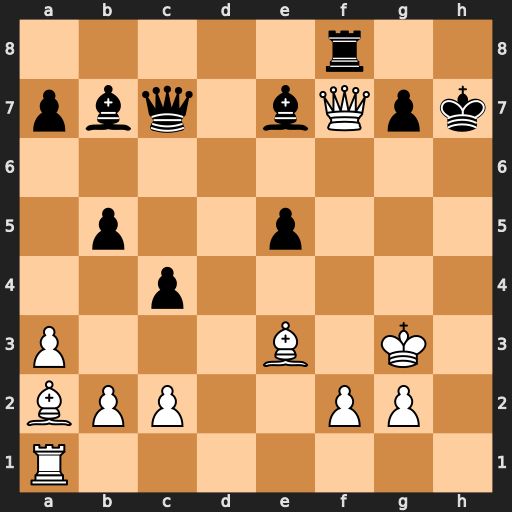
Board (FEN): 5r2/pbq1bQpk/8/1p2p3/2p5/P3B1K1/BPP2PP1/R7
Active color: w
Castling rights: -
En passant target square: -
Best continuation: Rh1+ Bh4+ Rxh4#